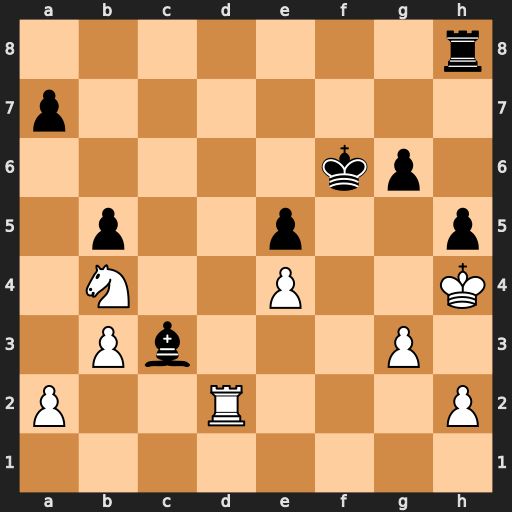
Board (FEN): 7r/p7/5kp1/1p2p2p/1N2P2K/1Pb3P1/P2R3P/8
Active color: w
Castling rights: -
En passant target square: -
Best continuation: Nd5+ Kg7 Nxc3